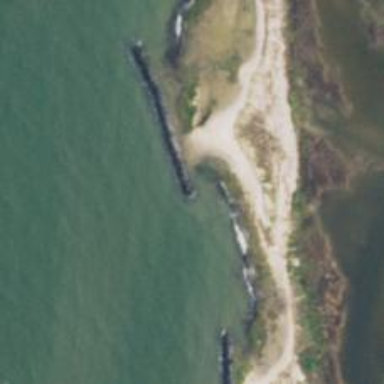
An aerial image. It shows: Breakwater structure.